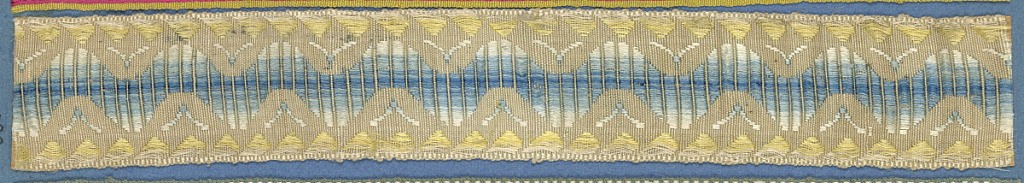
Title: Trimming
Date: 19th century
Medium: silk Technique: woven
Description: Trimming fragment in a design of a wavy blue band between yellow leaf borders on a tan ground.